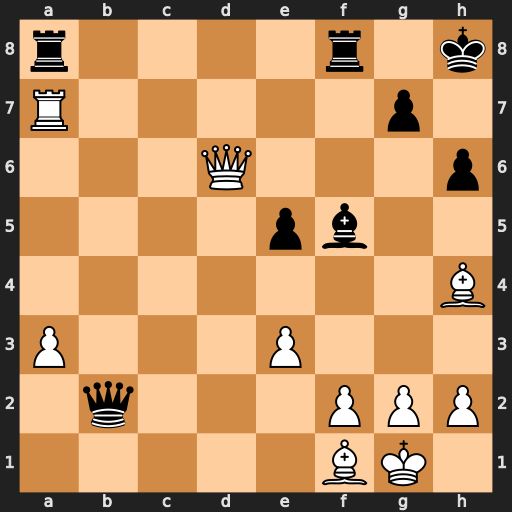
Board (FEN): r4r1k/R5p1/3Q3p/4pb2/7B/P3P3/1q3PPP/5BK1
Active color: w
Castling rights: -
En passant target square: -
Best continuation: Bf6 Rxf6 Rxa8+